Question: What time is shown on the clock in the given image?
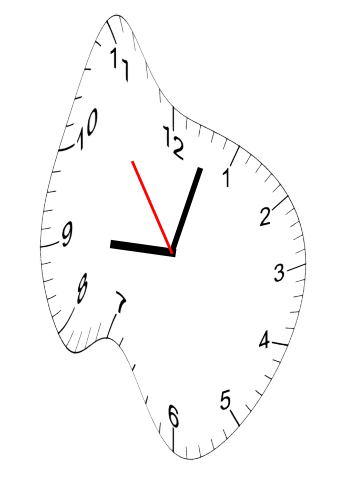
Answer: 09:02:54